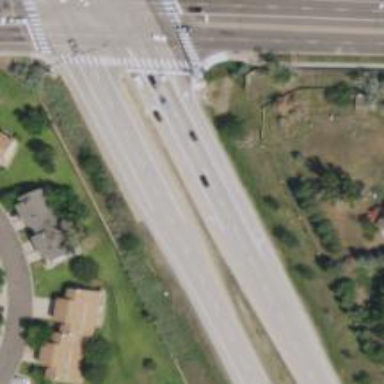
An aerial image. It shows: Primary highway.